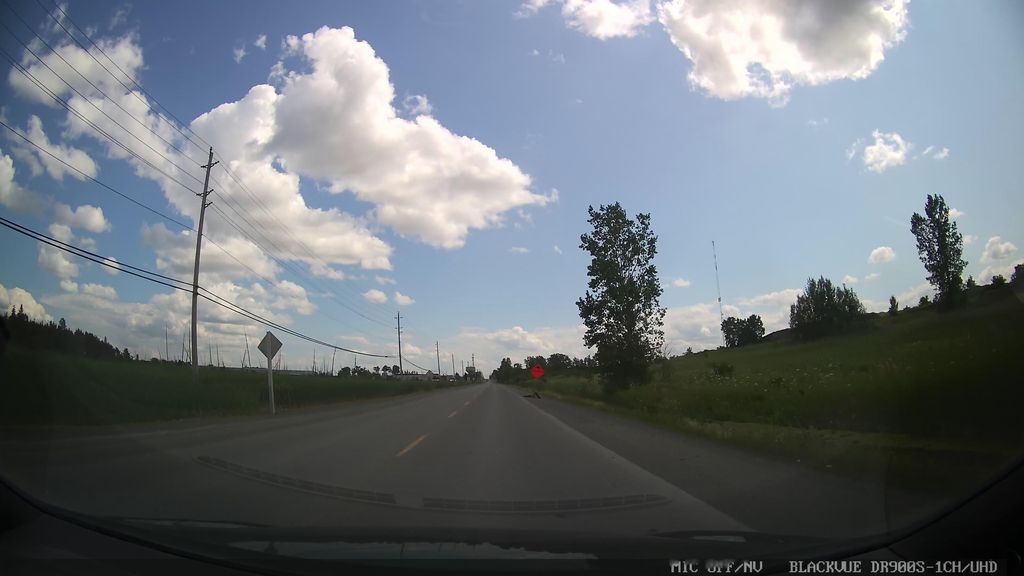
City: ottawa-gatineau